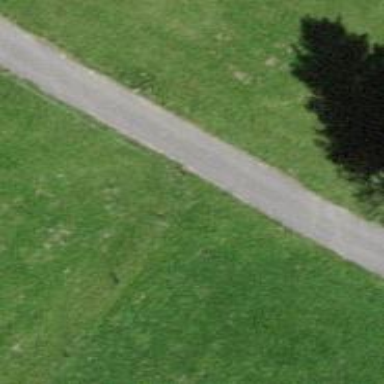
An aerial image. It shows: Gravel track with grade 2 tracktype.